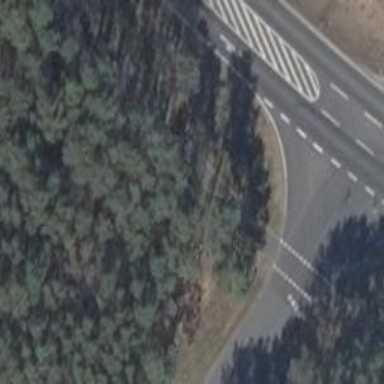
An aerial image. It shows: Asphalt path.